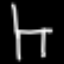
Label: chair